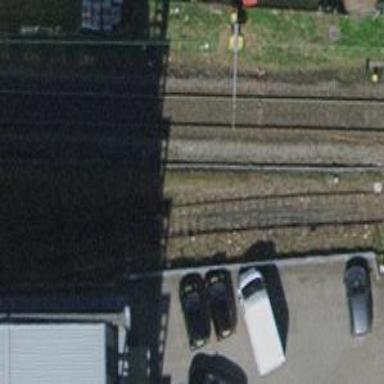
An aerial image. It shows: Solitary milestone along the railway.